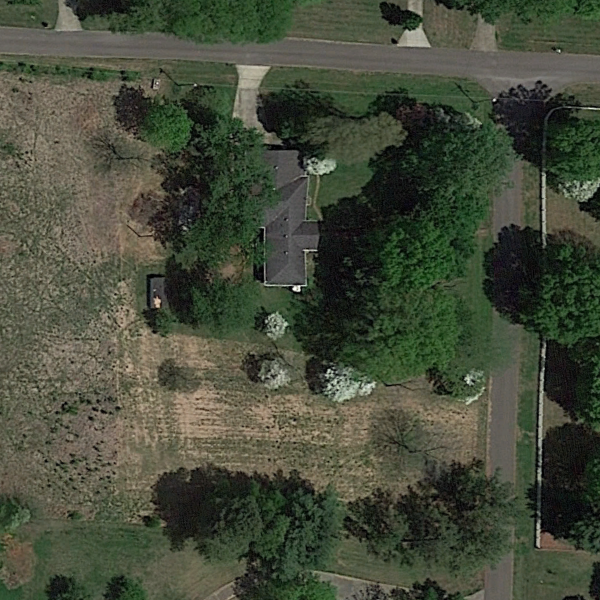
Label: SparseResidential